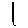
Label: line